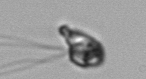
Label: flagellate_morphotype1